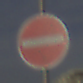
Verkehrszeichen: VerbotDerEinfahrt
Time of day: MorningAfternoon
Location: Outdoor (Suburban)
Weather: PartlyCloudy
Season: NotSpecified
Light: Natural